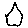
Label: hexagon